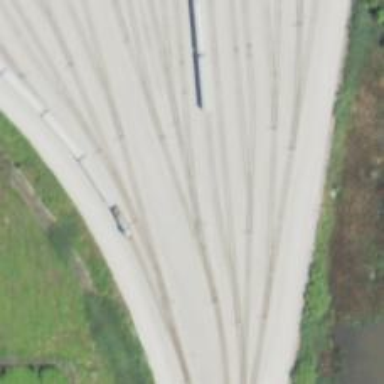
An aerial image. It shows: Rail spur service.